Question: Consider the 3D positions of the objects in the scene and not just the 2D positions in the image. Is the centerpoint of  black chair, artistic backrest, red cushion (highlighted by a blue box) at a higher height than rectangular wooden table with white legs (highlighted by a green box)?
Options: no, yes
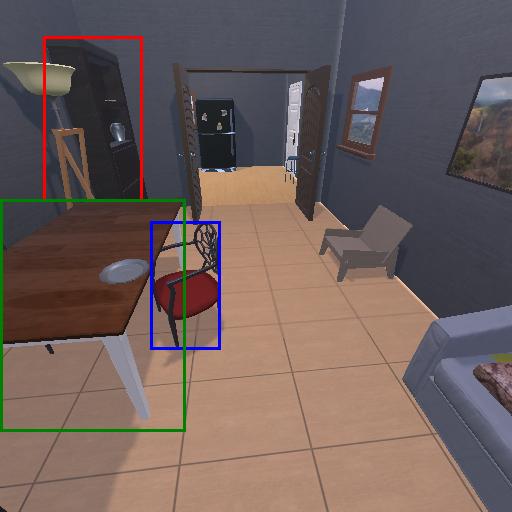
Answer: no